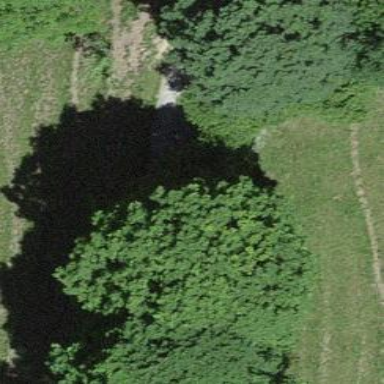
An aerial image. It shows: Forest area dominated by broadleaved trees.